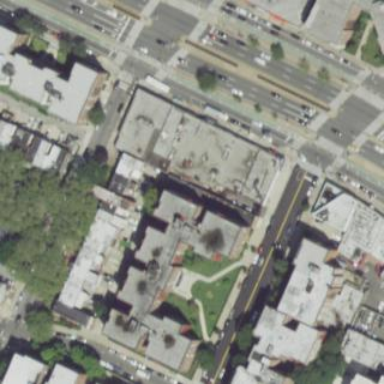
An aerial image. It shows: Sidewalk.